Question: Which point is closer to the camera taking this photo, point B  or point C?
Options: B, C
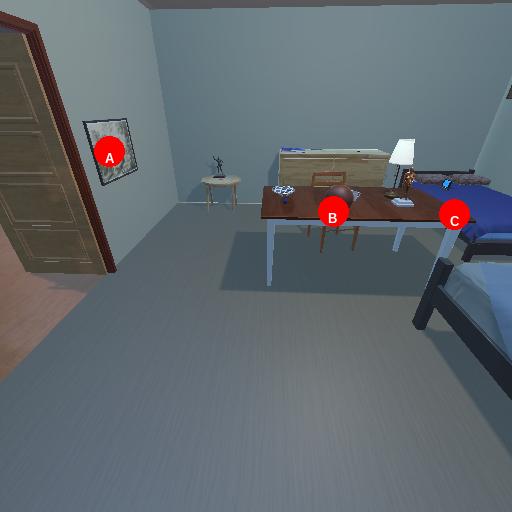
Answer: B